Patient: sex M, age 57
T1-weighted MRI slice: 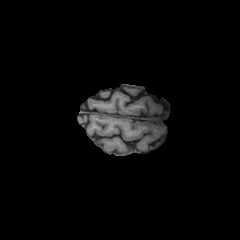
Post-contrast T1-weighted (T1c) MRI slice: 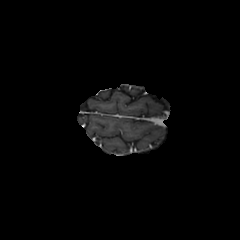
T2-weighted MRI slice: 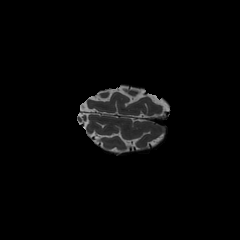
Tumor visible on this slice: no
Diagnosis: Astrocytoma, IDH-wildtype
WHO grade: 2